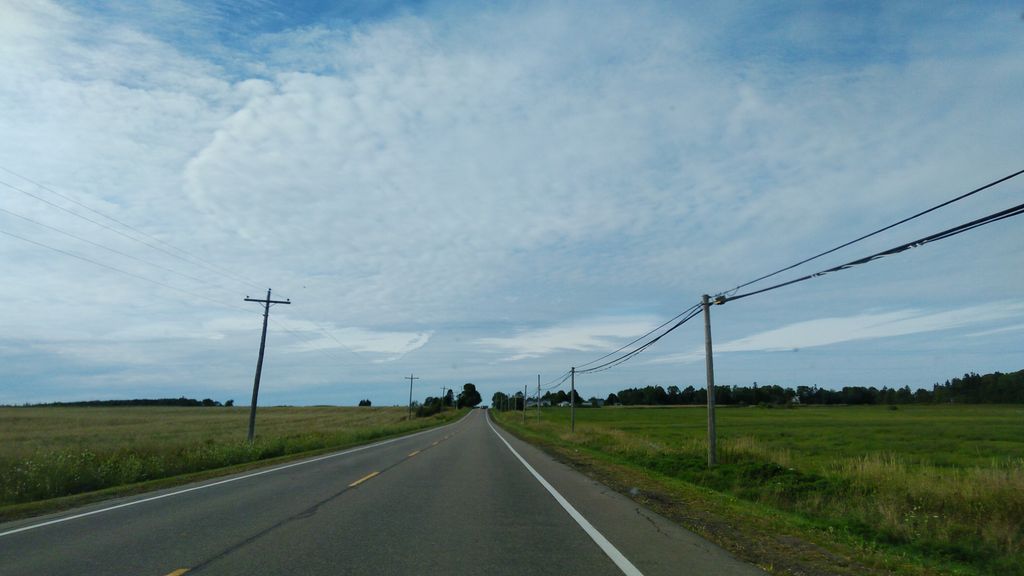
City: charlottetown